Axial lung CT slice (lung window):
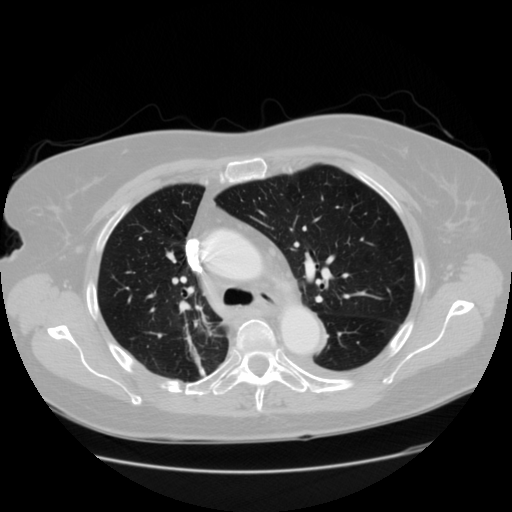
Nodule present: no